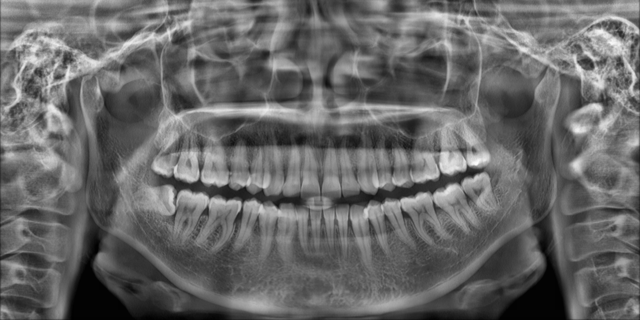
adult